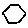
Label: hexagon